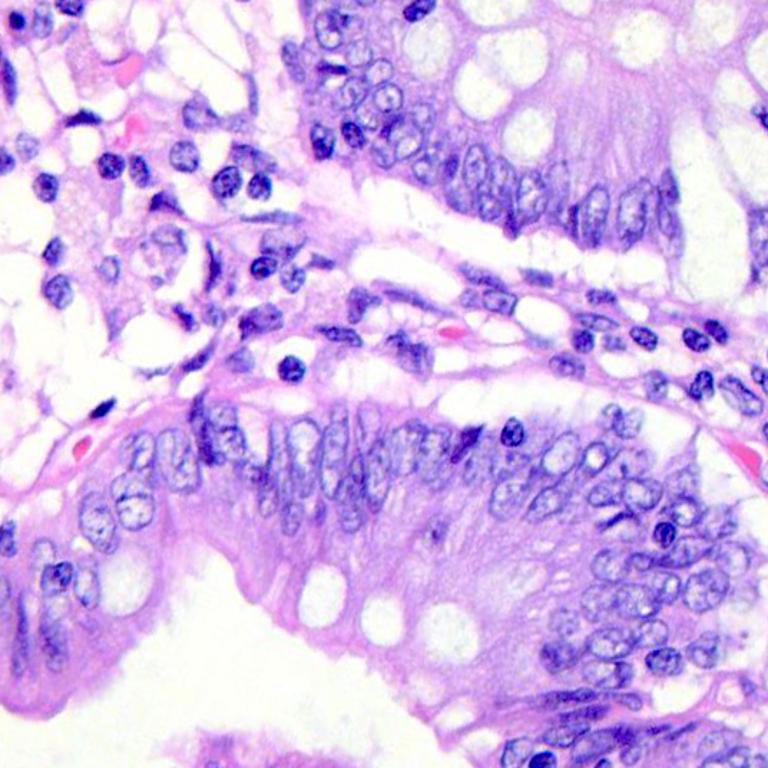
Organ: colon
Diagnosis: benign